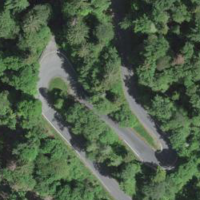
EUNIS habitat code: 44
Species observed at this site:
Gymnadenia conopsea